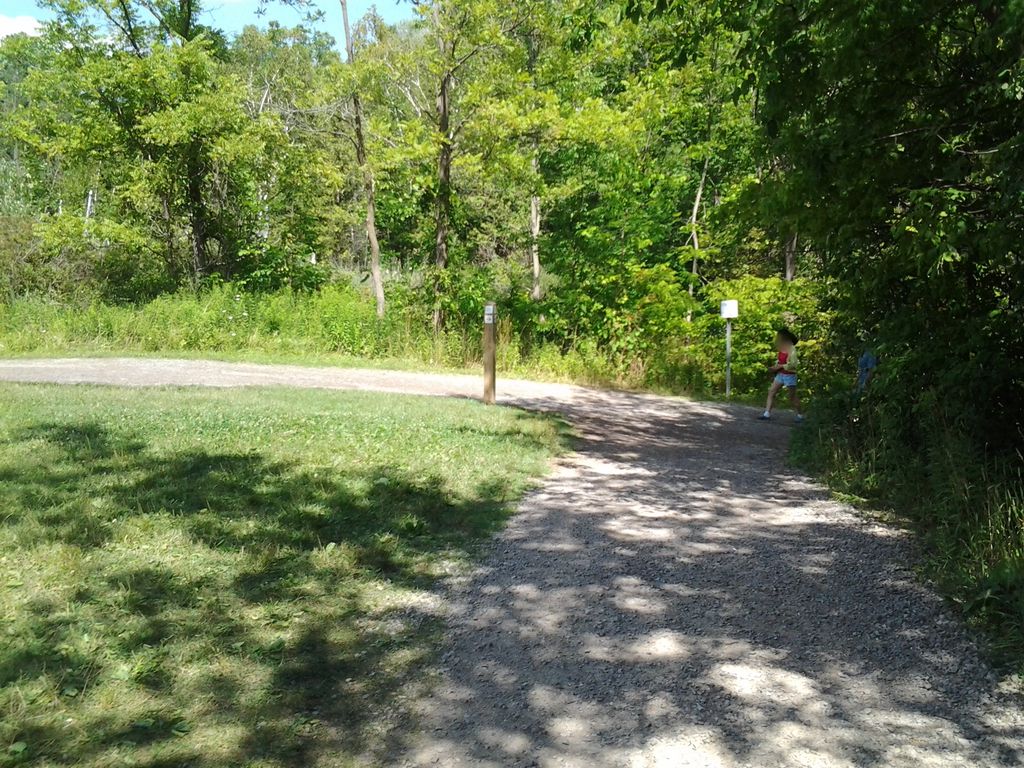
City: hamilton